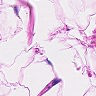
Metastatic tissue present: no